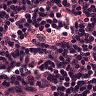
Metastatic tissue present: no